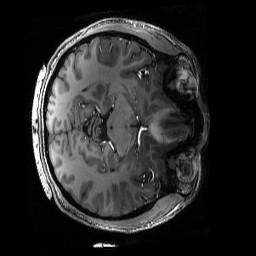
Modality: T1w
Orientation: axial
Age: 27
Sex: male
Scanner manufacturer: siemens
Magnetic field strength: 6.98 T
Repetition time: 3.1 s
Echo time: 0.00242 s